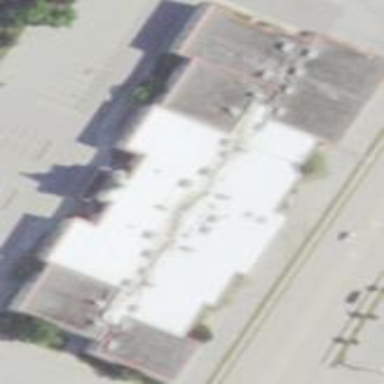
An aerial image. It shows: Cinema building.